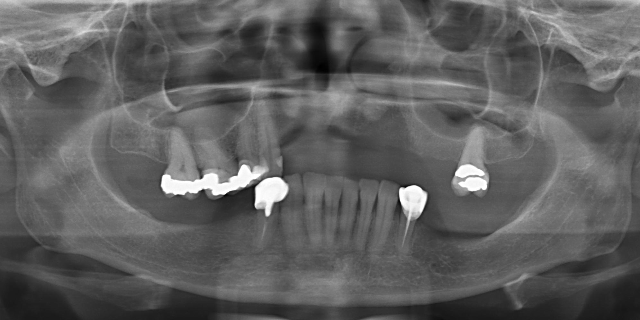
adult